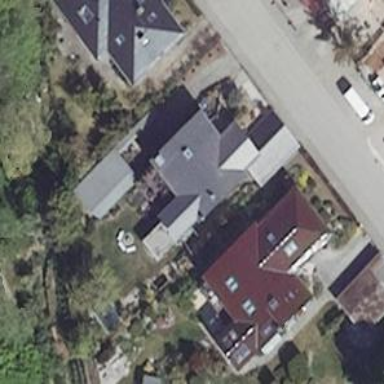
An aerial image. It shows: Residential house.